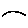
Label: moon